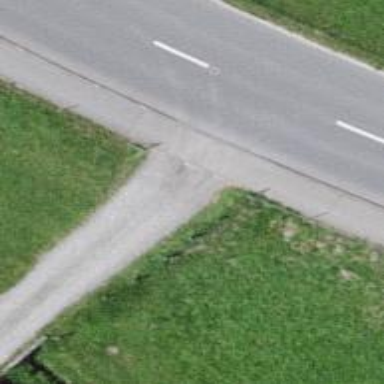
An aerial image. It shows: Compacted track road with grade3 tracktype.